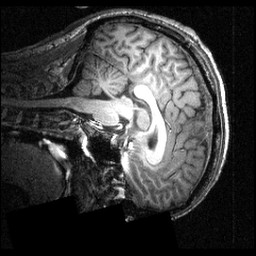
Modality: T1w
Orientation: sagittal
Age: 26
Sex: male
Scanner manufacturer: siemens
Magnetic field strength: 3.951 T
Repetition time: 1.5 s
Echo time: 0.00335 s